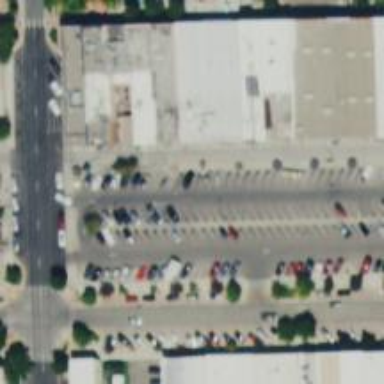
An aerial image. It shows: Parking space is available.